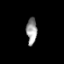
Tissue: prostate
Cell type: Myeloid cells
Senescence score: 0.7902
Nuclear area (px): 273
Mean DAPI intensity: 152.725